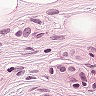
Metastatic tissue present: yes